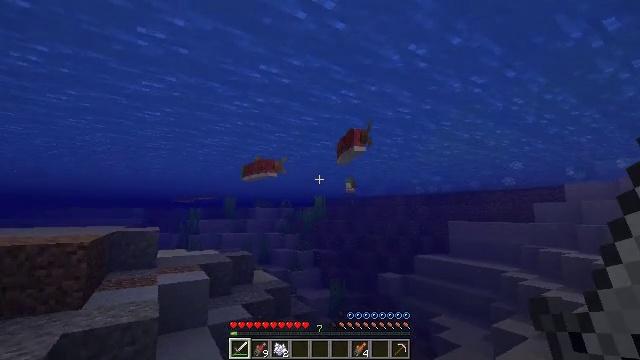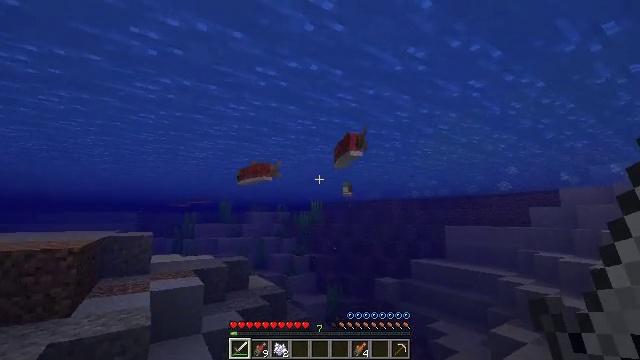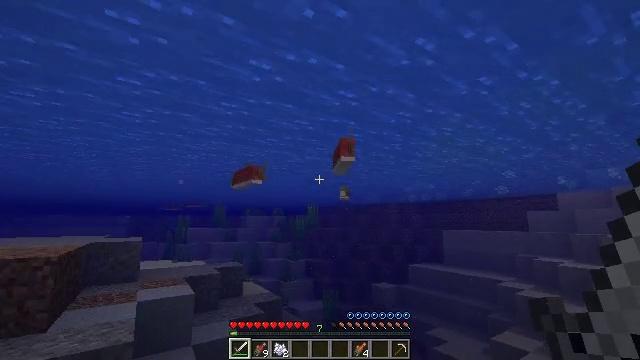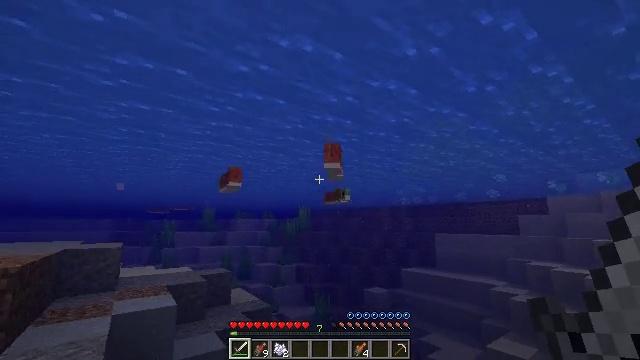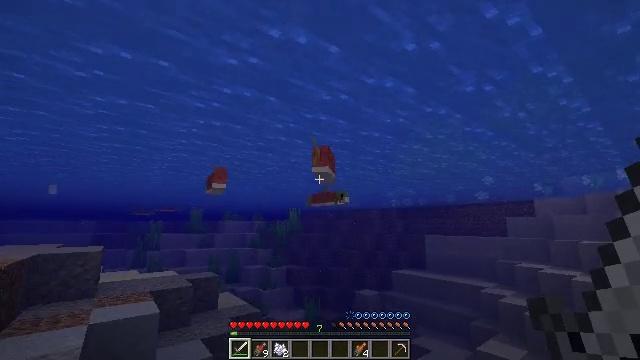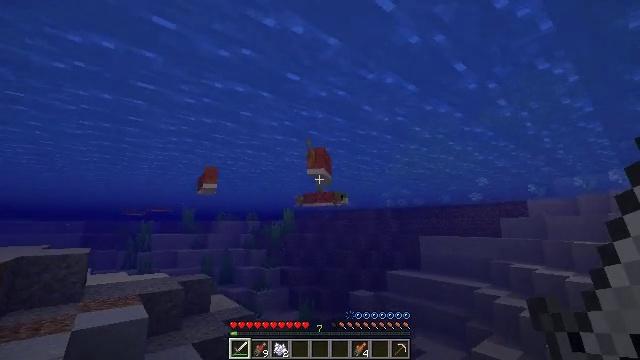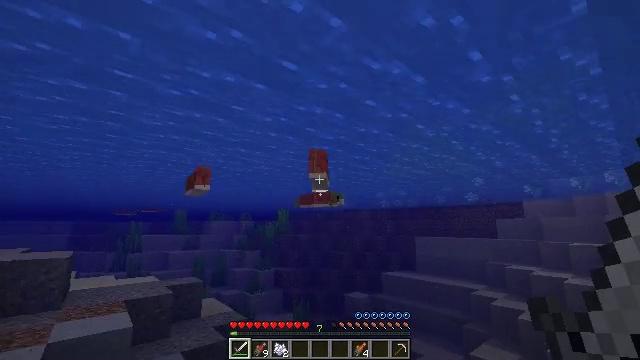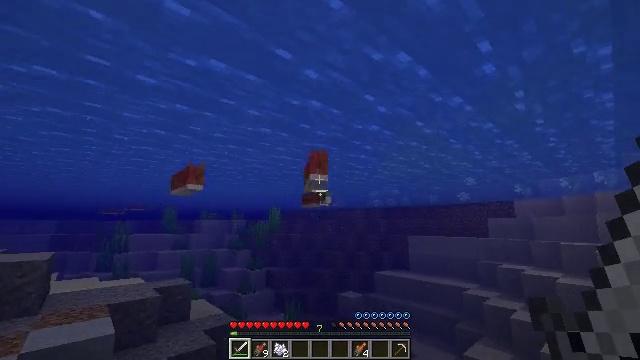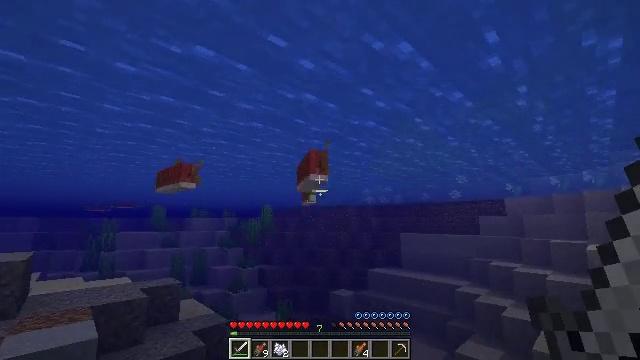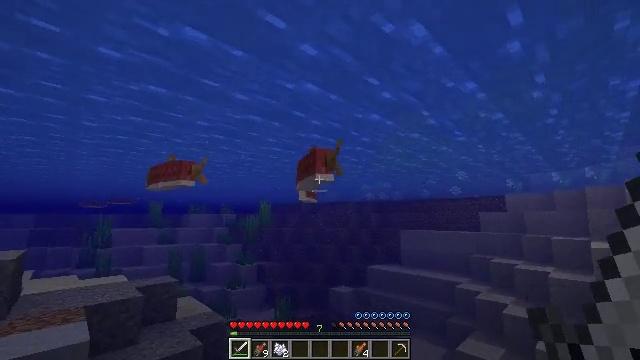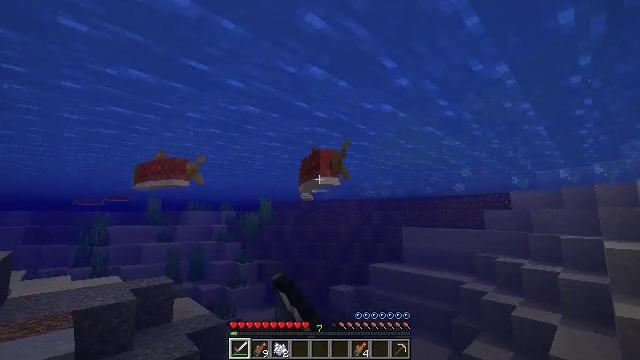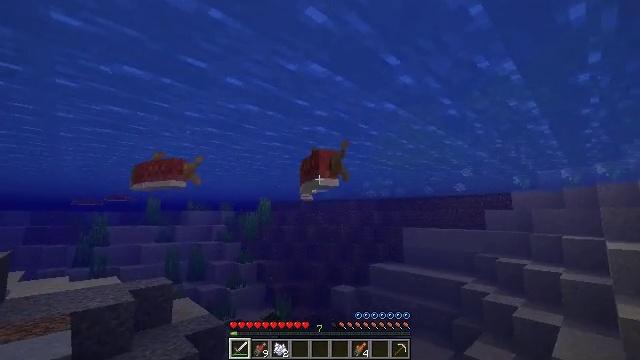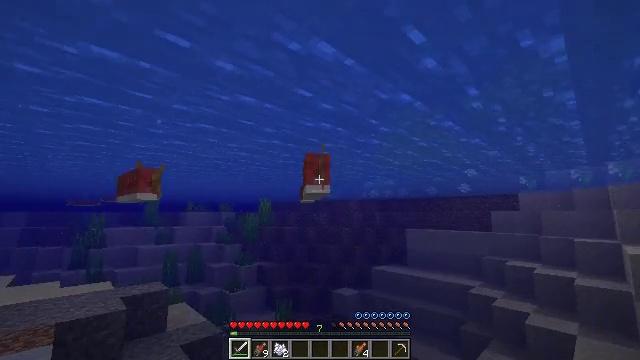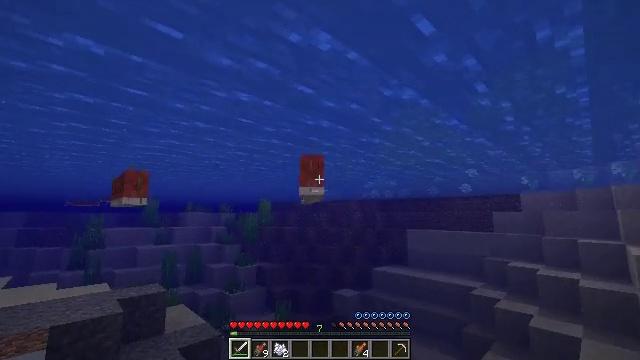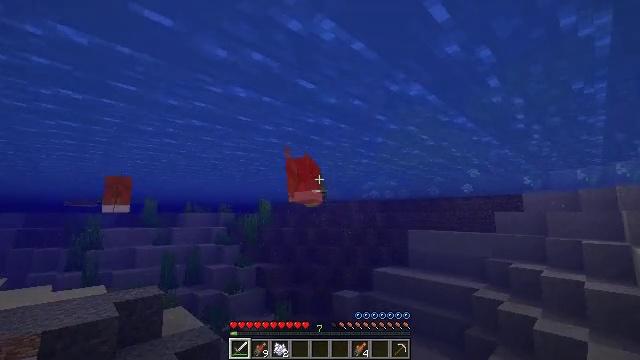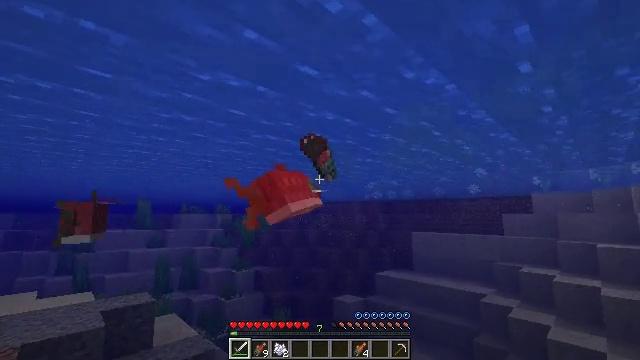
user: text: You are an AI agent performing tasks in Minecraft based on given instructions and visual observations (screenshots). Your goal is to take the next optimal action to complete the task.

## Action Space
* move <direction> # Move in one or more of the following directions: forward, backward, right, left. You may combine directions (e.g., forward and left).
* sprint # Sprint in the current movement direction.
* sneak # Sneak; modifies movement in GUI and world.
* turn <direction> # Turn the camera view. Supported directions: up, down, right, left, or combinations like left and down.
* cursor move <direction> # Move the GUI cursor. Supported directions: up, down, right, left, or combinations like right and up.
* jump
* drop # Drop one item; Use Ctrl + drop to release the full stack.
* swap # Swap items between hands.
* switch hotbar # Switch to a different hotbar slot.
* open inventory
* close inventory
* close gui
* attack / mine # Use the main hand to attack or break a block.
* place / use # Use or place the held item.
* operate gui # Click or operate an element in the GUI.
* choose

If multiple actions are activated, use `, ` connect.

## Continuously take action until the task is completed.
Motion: motion action
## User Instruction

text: Hunt fish.
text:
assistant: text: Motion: move forward
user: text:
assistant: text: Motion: move forward
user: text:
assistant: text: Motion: move forward, turn right
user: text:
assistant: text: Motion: move forward, turn right
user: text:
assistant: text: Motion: move forward, turn right
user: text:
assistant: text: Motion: move forward, turn right
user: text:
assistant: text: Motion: move forward, turn right
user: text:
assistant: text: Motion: move forward, turn right
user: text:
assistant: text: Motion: move forward, attack / mine
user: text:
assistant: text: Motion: move forward, attack / mine
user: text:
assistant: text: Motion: move forward, attack / mine
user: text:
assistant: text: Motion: move forward
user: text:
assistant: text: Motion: move forward
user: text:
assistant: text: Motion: move forward
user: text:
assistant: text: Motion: move forward
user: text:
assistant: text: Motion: move forward
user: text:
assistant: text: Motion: move forward
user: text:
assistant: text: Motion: move forward
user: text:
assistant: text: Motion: move forward
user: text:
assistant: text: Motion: move forward
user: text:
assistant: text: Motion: move forward
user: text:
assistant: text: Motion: move forward
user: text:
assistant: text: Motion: move forward
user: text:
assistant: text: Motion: move forward, turn down
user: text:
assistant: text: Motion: move forward, turn down
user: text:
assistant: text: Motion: move forward, turn down
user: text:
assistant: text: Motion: move forward, turn down
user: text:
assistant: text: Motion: move forward, turn down
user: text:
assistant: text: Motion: move forward
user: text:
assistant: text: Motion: move forward